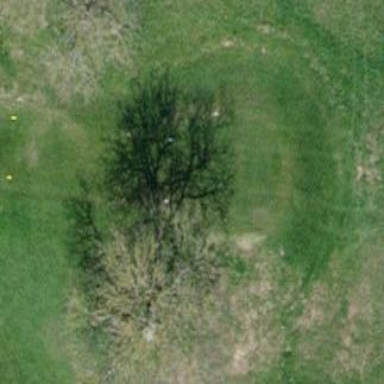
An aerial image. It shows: Golf tee.